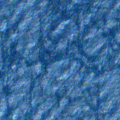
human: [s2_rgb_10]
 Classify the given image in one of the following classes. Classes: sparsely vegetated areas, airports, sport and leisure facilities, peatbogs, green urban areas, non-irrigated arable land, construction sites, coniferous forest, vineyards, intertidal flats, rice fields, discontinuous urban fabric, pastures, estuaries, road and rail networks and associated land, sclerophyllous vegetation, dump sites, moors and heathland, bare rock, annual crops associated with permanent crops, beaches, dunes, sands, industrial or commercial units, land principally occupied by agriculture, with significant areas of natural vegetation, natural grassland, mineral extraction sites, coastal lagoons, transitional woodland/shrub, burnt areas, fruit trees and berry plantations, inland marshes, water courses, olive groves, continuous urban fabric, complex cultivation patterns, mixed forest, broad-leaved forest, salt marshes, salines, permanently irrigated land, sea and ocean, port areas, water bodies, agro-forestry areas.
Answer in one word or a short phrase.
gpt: sea and ocean